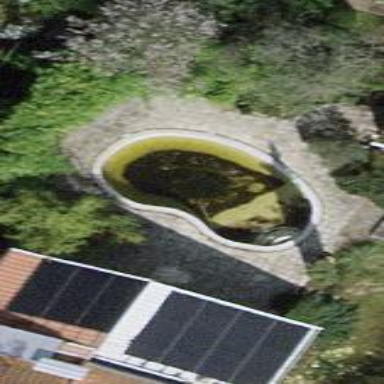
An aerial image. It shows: Swimming pool located in leisure land.